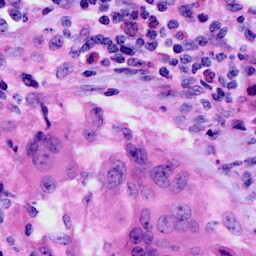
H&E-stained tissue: Cervix